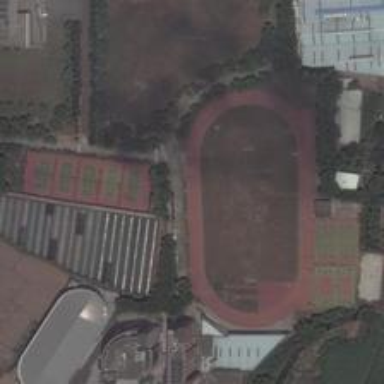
This area is made up of several tennis courts, basketball courts, a football field and a swimming pool .